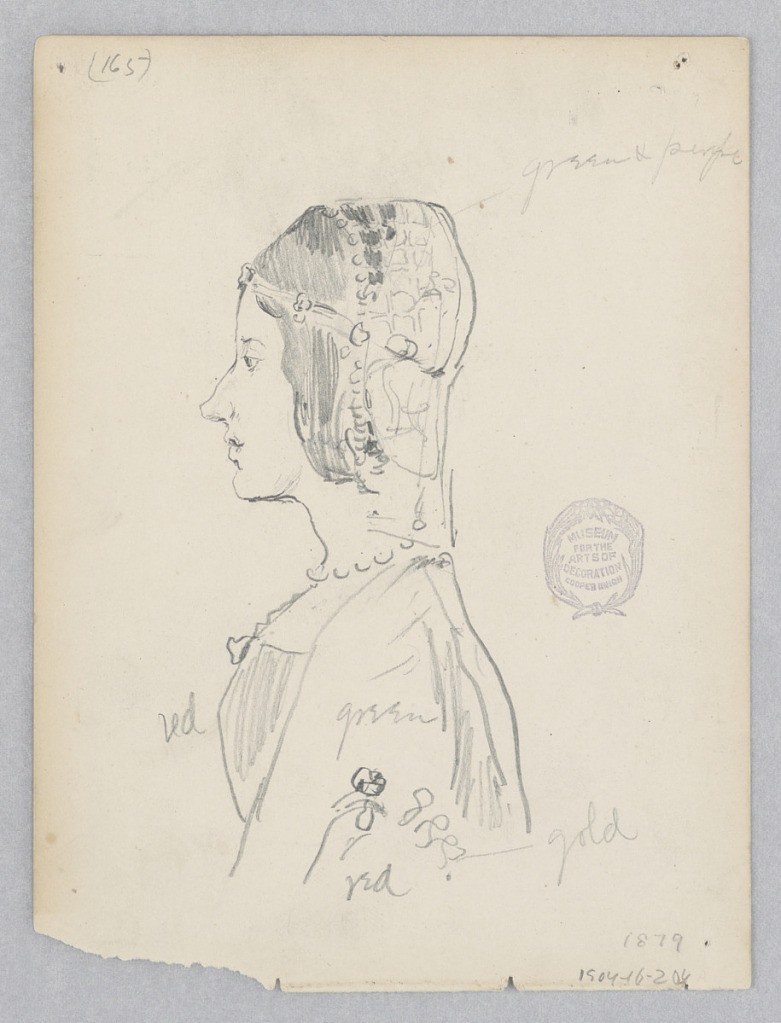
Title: Woman
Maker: Robert Frederick Blum, American, 1857–1903
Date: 1879
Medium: Graphite on wove paper
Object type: Drawing
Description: Sketch of a female figure in profile wearing a veil.